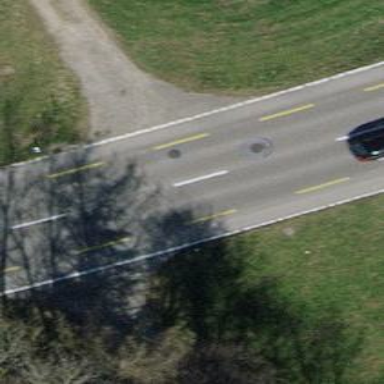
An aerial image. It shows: Secondary road with cycling lane on both sides. The surface of the road is asphalt.